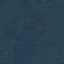
Label: Forest